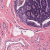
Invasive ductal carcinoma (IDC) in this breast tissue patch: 0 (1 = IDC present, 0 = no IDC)